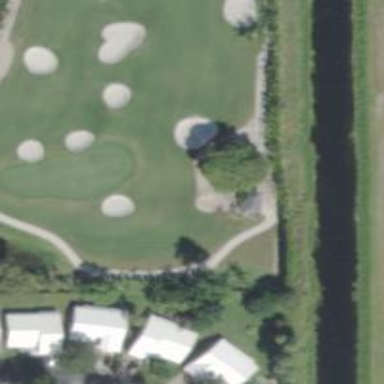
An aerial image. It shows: Service road used as golf cart path.